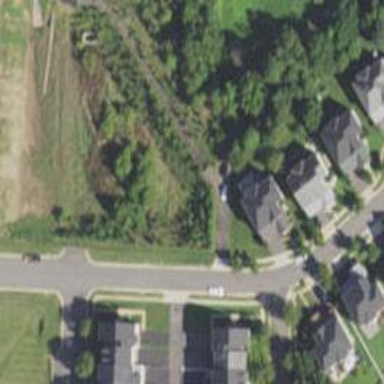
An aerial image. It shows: Asphalt service road with embankment.